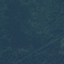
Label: Forest